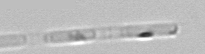
Label: Skeletonema